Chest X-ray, PA view. Patient: 49 years old, sex M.
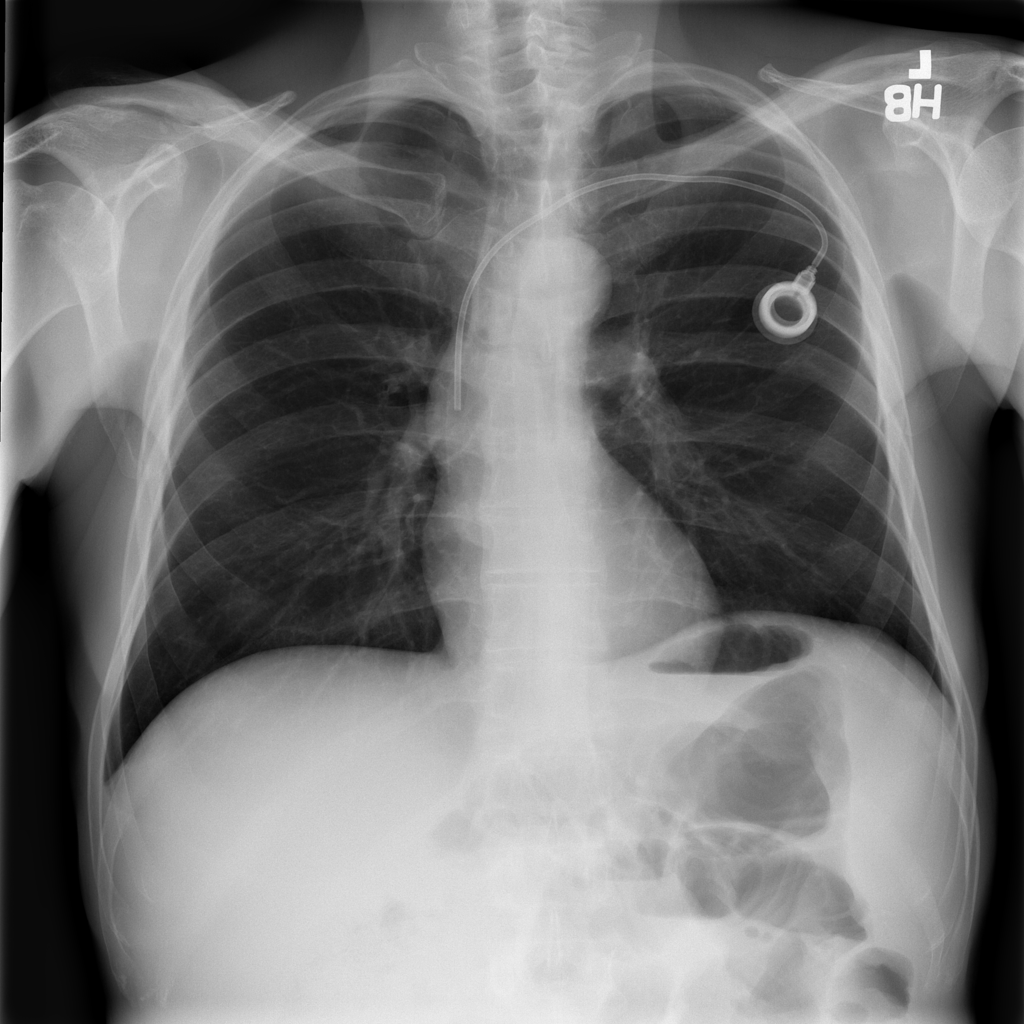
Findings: No Finding